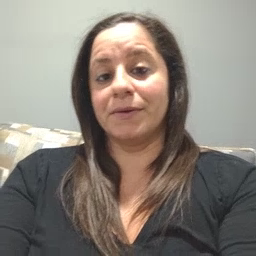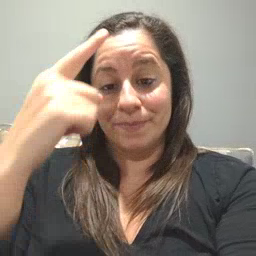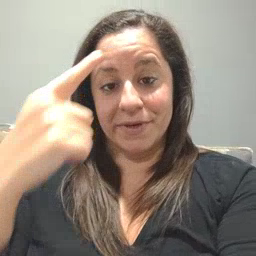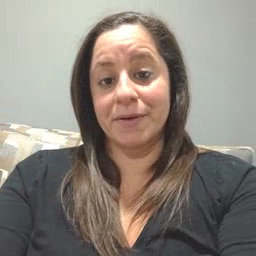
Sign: penny